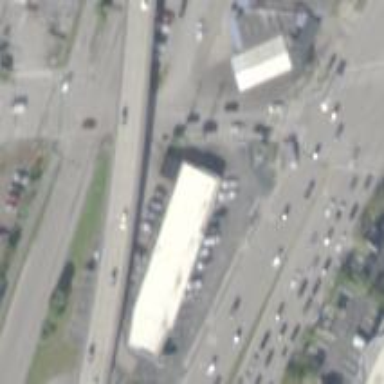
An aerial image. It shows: Car rental facility.